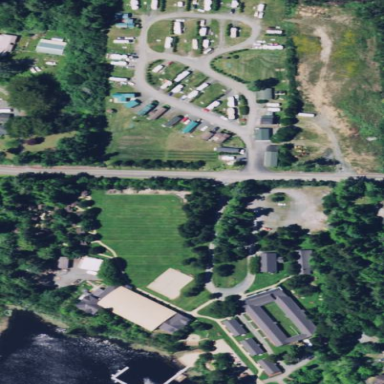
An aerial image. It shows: Caravan site for tourism.